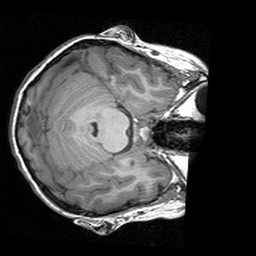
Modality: T1w
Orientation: axial
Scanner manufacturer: siemens
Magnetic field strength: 3 T
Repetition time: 1.77 s
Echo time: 0.00263 s